Question: I have a similar problem to the one enumerated in <URL>, except I am not using the 'ckeditor' gem. I am using the CKEditor scripts directly.
I have extracted them directly into 'vendor/assets/javascripts/ckeditor', and added these include stanzas to the appropriate javascript manifest file:
'''
//= require ckeditor/ckeditor
//= require ckeditor/adapters/jquery
'''
In development, it works perfectly fine -- I assume because Rails is serving the assets directly. In production (and when I switch my local dev server to the production environment), the editor doesn't load (just blank spaces like the question linked above) and I get load errors like these:

Those paths are obviously wrong and I'm not sure how it's working even in dev now that I think about it.
Has anybody gotten this setup to work properly, or should I suck it up and just use the gem like everybody else seems to?
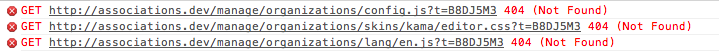
Answer: After a few hours of tinkering, I figured out that my problem was two-fold.
First, there is a CKEditor global option you can set to tell it where the base install path resides. To set that, I altered my 'application.js' to add these two lines:
'''
//= require_self
CKEDITOR_BASEPATH = "/assets/ckeditor/";
'''
Second, my environment config wasn't set to precompile a couple of the CKEditor files. So in 'config/environments/production.rb', I added 'ckeditor/config.js' and 'ckeditor/contents.css' to the array of files I'm passing to 'config.assets.precompile'.
EDIT: I had to add a few more files to the precompile list than just the ones listed here. A comprehensive list would be misleading, since most of those files were from a custom theme. It's fairly simple to load up Chrome Inspector or Firebug and look at the list of assets that are still coming back 404, add those to the array, recompile, and see if that fixed it.